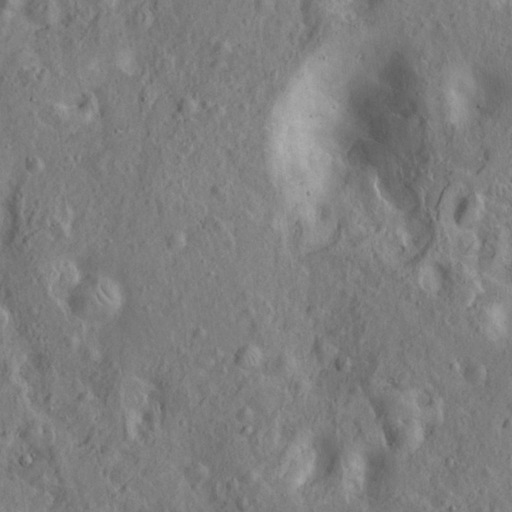
Objects detected: cone, cone